Question: In my application i have chart control that received real time data and update my graph via timer:
'''
Series seriesTraffic = new Series();
seriesTraffic.Color = Color.Red;
seriesTraffic.ChartType = SeriesChartType.Spline;
seriesTraffic.BorderWidth = 2;
chart1.Series.Add(seriesTraffic);
chart1.ChartAreas[0].AxisX.MajorGrid.LineColor = Color.White;
chart1.ChartAreas[0].AxisY.MajorGrid.LineColor = Color.White;
chart1.ChartAreas[0].AxisX.LabelStyle.Enabled = false;
chart1.ChartAreas[0].AxisY.LabelStyle.Enabled = false;
chart1.ChartAreas[0].AxisX.IsStartedFromZero = true;
chart1.ChartAreas[0].AxisX.IntervalOffsetType = DateTimeIntervalType.Number;
private void chartTimer_Tick(object sender, EventArgs e)
{
if (seriesTraffic.Points.Count() > 100)
seriesTraffic.Points.RemoveAt(0);
seriesTraffic.Points.Add(wf.BitsPerSecond * 0.000001);
chart1.ResetAutoValues();
}
'''

What i want to do is 2 thing:
1. change the white background color - i try to change several properties but it does not changed
2. remove Series1 and Series2 so my graph will be in full size inside the rectangle
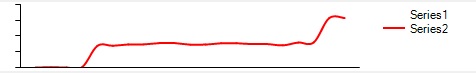
Answer: In the designer, with the Chart selected, there is a property for 'Series'. Open up this property, and you should see some series in there ('Series1', maybe more). Remove them. In your code above, you also need to add a line
'''
Series seriesTraffic = new Series();
seriesTraffic.IsVisibleInLegend = false; // add this line
seriesTraffic.Color = Color.Red;
'''
Alternatively, you can just hide the legend. There is a property in the designer for 'Legends', and there should be a default one in there. Change it's 'Visible' or 'Enabled' property to false.
As mentioned, the 'BackColor' property can be changed to change the background from white to another color.
You may also want to download the chart samples pack from MSDN: <URL> . It has a lot of examples and code snippets, and can show you some of the things you can do with these charts